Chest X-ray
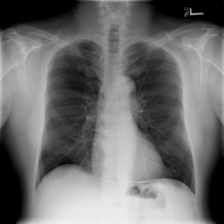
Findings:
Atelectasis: negative
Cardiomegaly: negative
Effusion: negative
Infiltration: negative
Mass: negative
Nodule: negative
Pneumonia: negative
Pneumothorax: negative
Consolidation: negative
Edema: negative
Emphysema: negative
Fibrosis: negative
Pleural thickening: negative
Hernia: negative